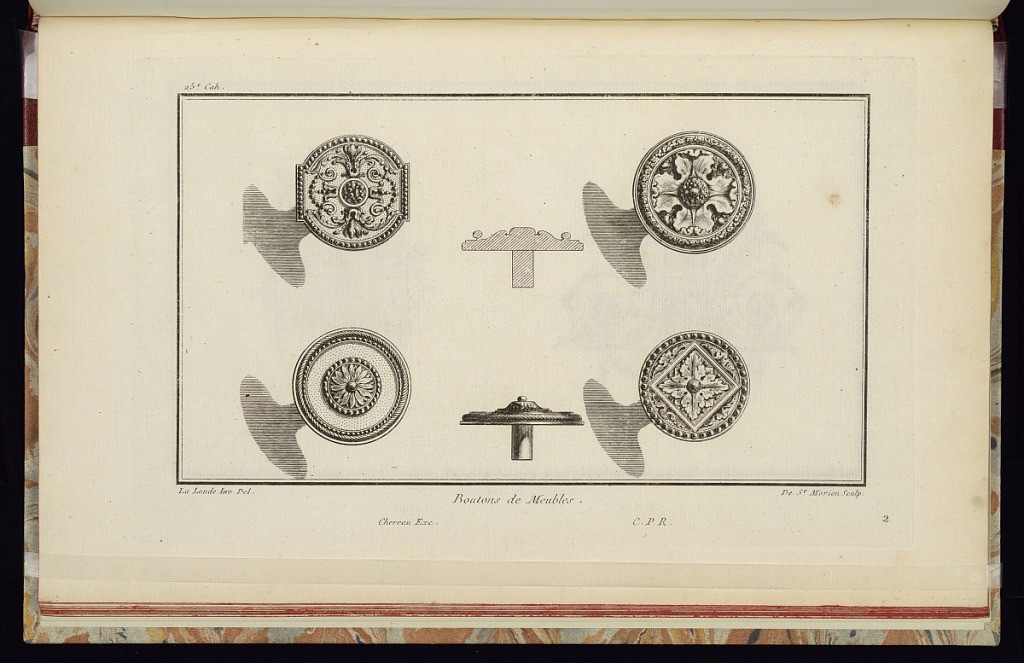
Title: Boutons de Meubles
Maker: Richard de Lalonde, French, active 1780–96
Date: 1775-1788
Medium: Etching on off-white laid paper
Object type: Print
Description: Design for four furniture knobs. The one on the upper left has bead course around the edge and stylized scrolling acanthus leaves within. The knob on the upper right has a band of small flowers around the edge, and an acanthus leaf rosette in the center. The knob on the lower left has ribbon twist on the outer edge, bead course, a field of small dots, bead course, and a small rosette in the center. The knob on the lower right has a bead course around the edge, and an acanthus leaf rosette within a lozenge in the center. The plate is signed and numbered.